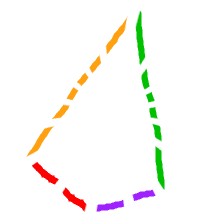
Shape: kite